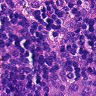
Metastatic tissue present: no